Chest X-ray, PA view. Patient: 67 years old, sex F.
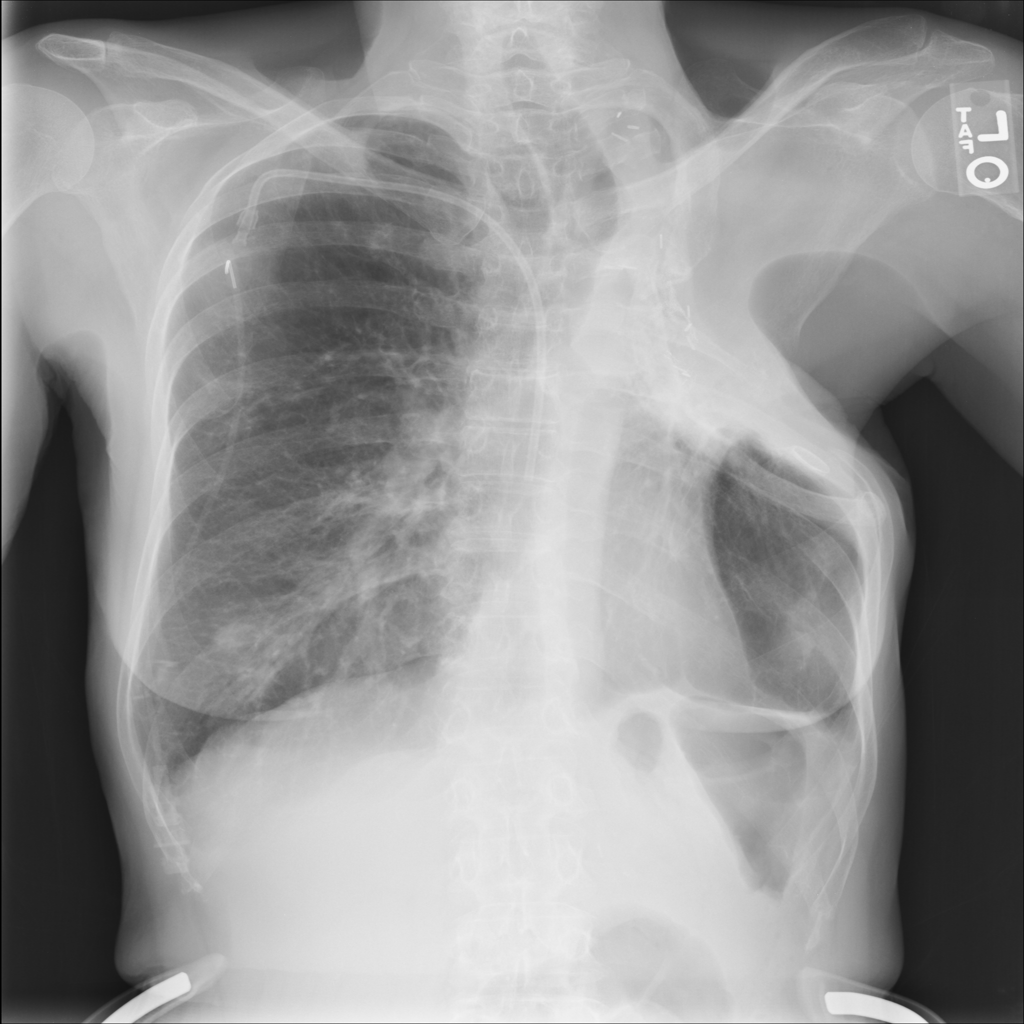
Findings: No Finding